Field crop: tomato
Growth stage: 1
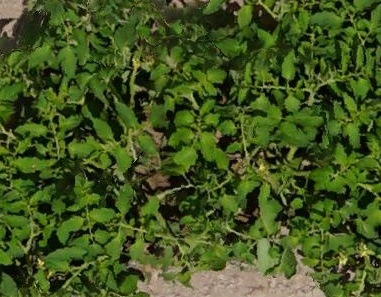
Species: tomato